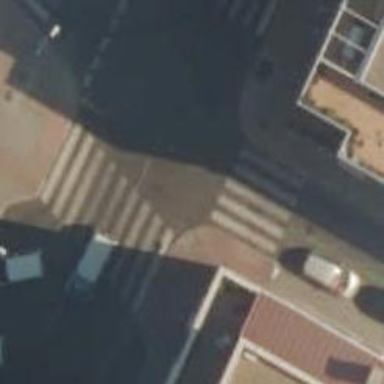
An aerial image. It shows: Uncontrolled zebra crossing on the road.